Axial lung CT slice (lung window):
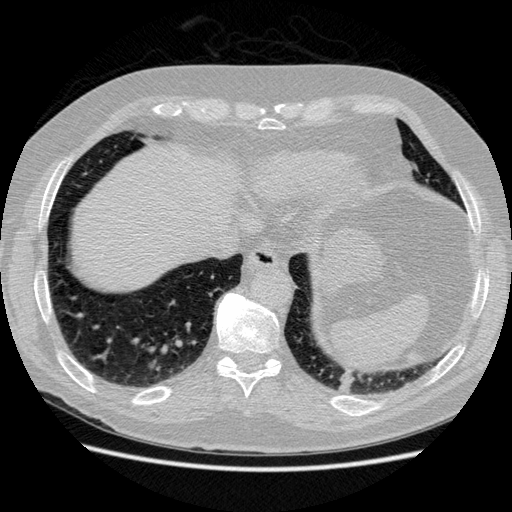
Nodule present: no